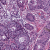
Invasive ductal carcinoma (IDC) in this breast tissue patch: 1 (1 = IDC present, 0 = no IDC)